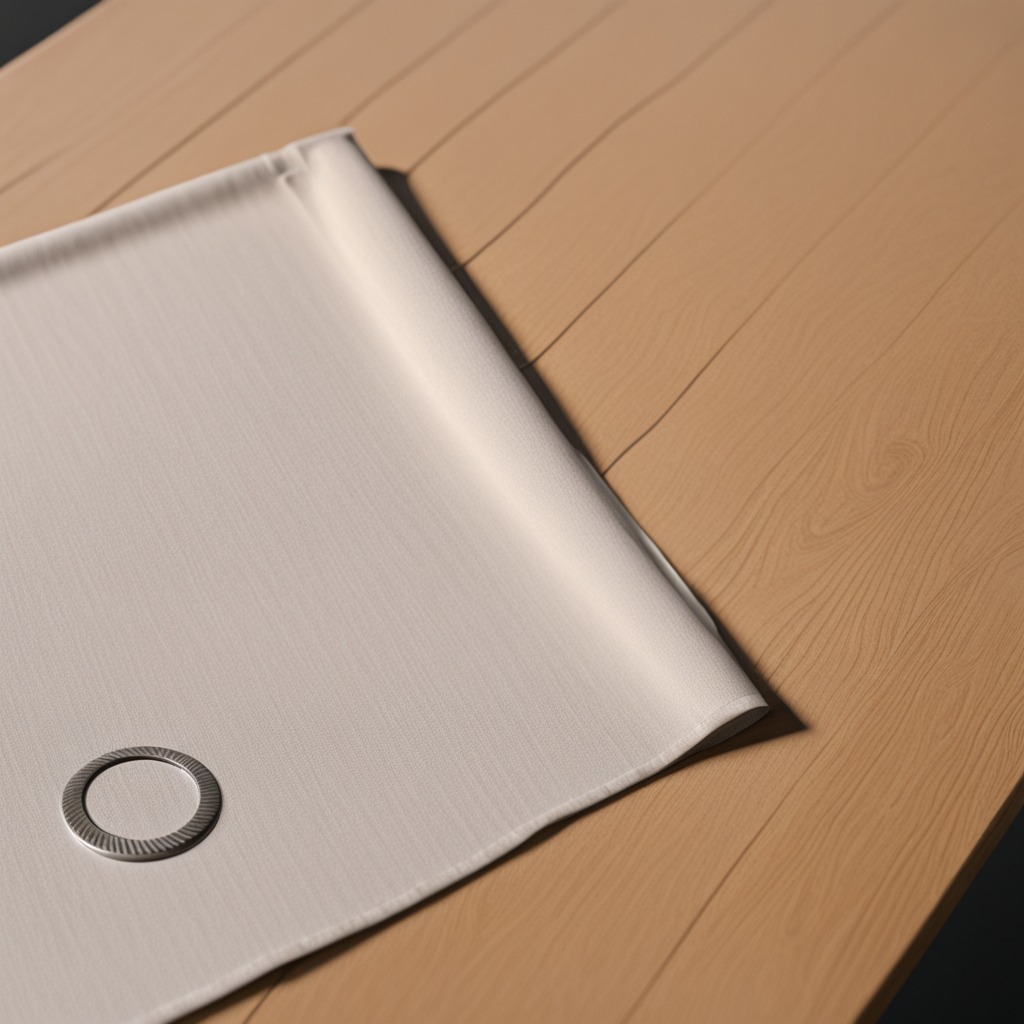
A flat metal washer lying on a wooden table in an outdoor workshop during daytime bright natural light soft shadows worn but beneath the cloth